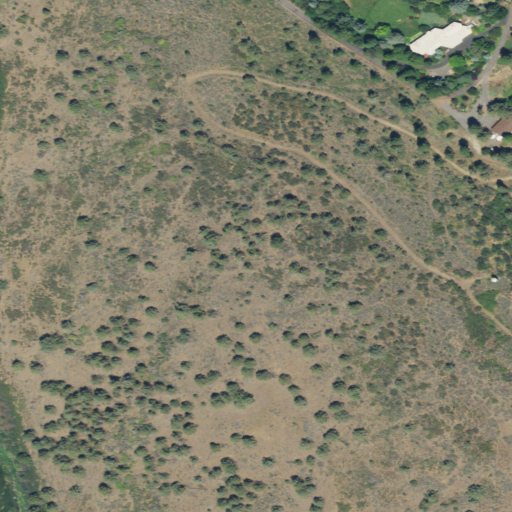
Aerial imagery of cape in Oregon named Cove Point containing evergreen forest, open development, shrub, low intensity development, and open water